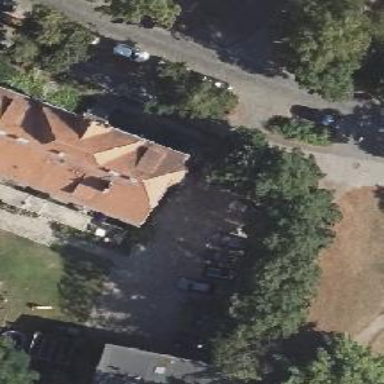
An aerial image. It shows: View of apartment building.